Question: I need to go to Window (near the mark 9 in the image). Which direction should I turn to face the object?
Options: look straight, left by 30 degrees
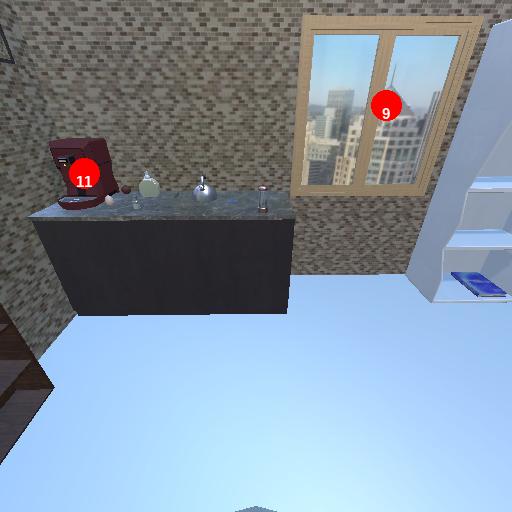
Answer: look straight